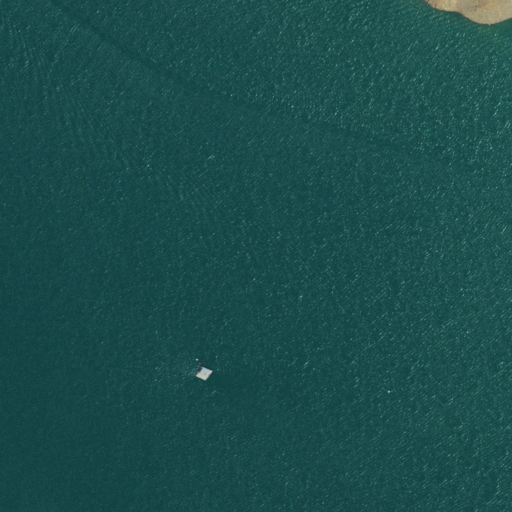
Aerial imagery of bar in California named Stringtown Bar containing open water, barren land, and herbaceous wetlands